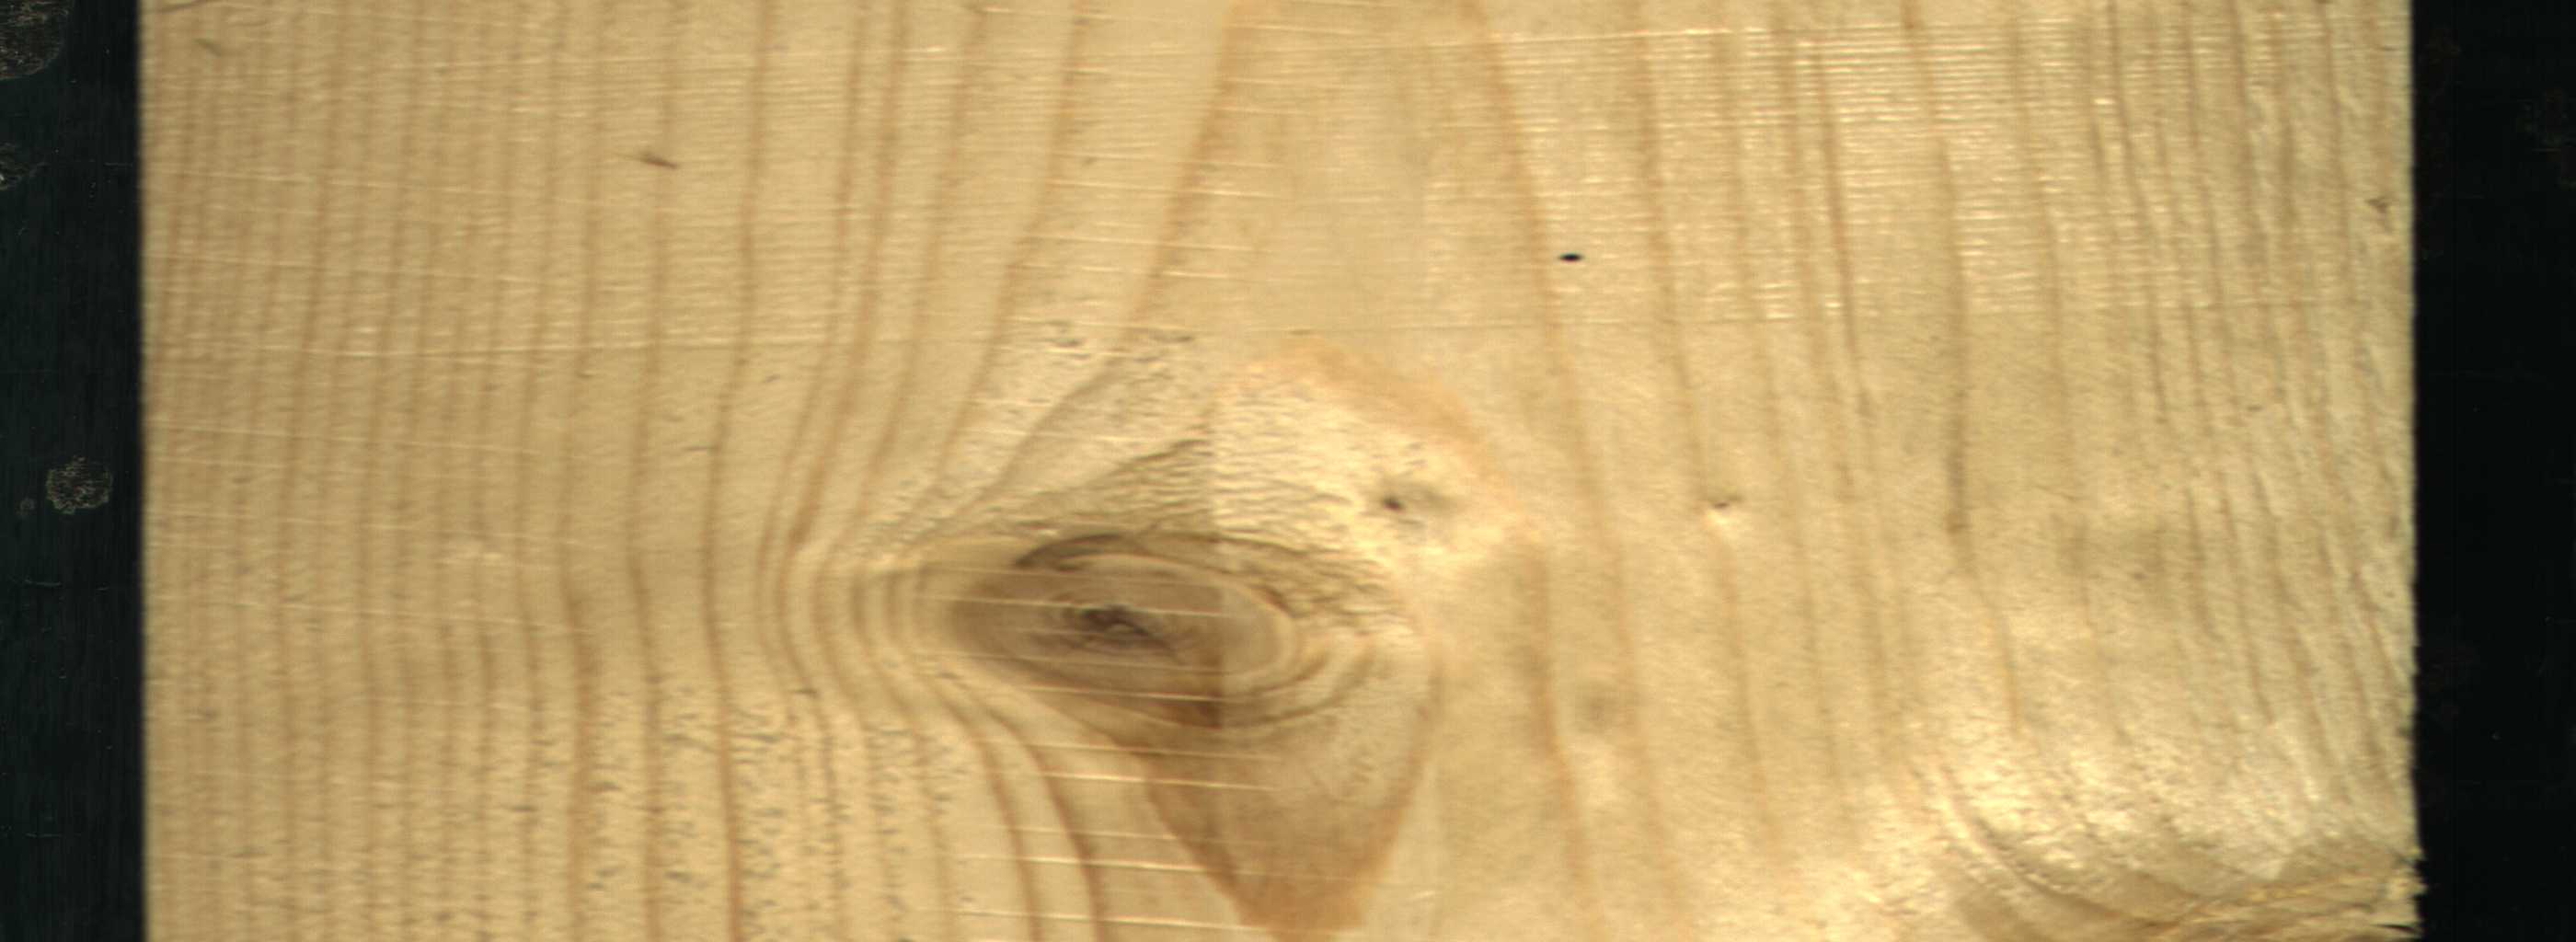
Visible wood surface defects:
Live_Knot
Live_Knot